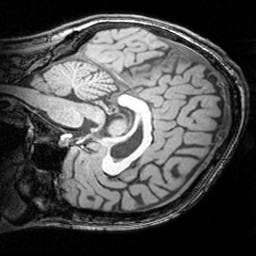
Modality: T1w
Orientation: sagittal
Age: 28
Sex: female
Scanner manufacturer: siemens
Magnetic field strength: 3 T
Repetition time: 1.81 s
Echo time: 0.00351 s